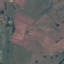
Label: Pasture